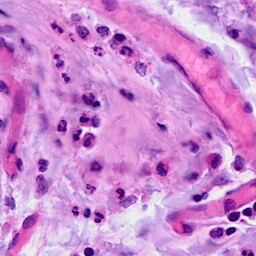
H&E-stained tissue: Breast